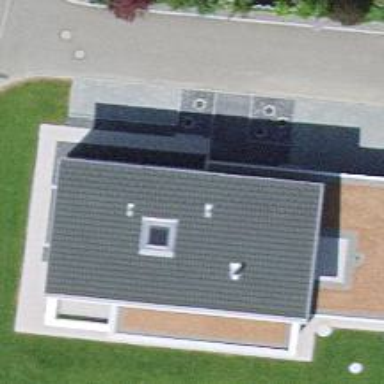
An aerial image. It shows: Simple house.